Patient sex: F
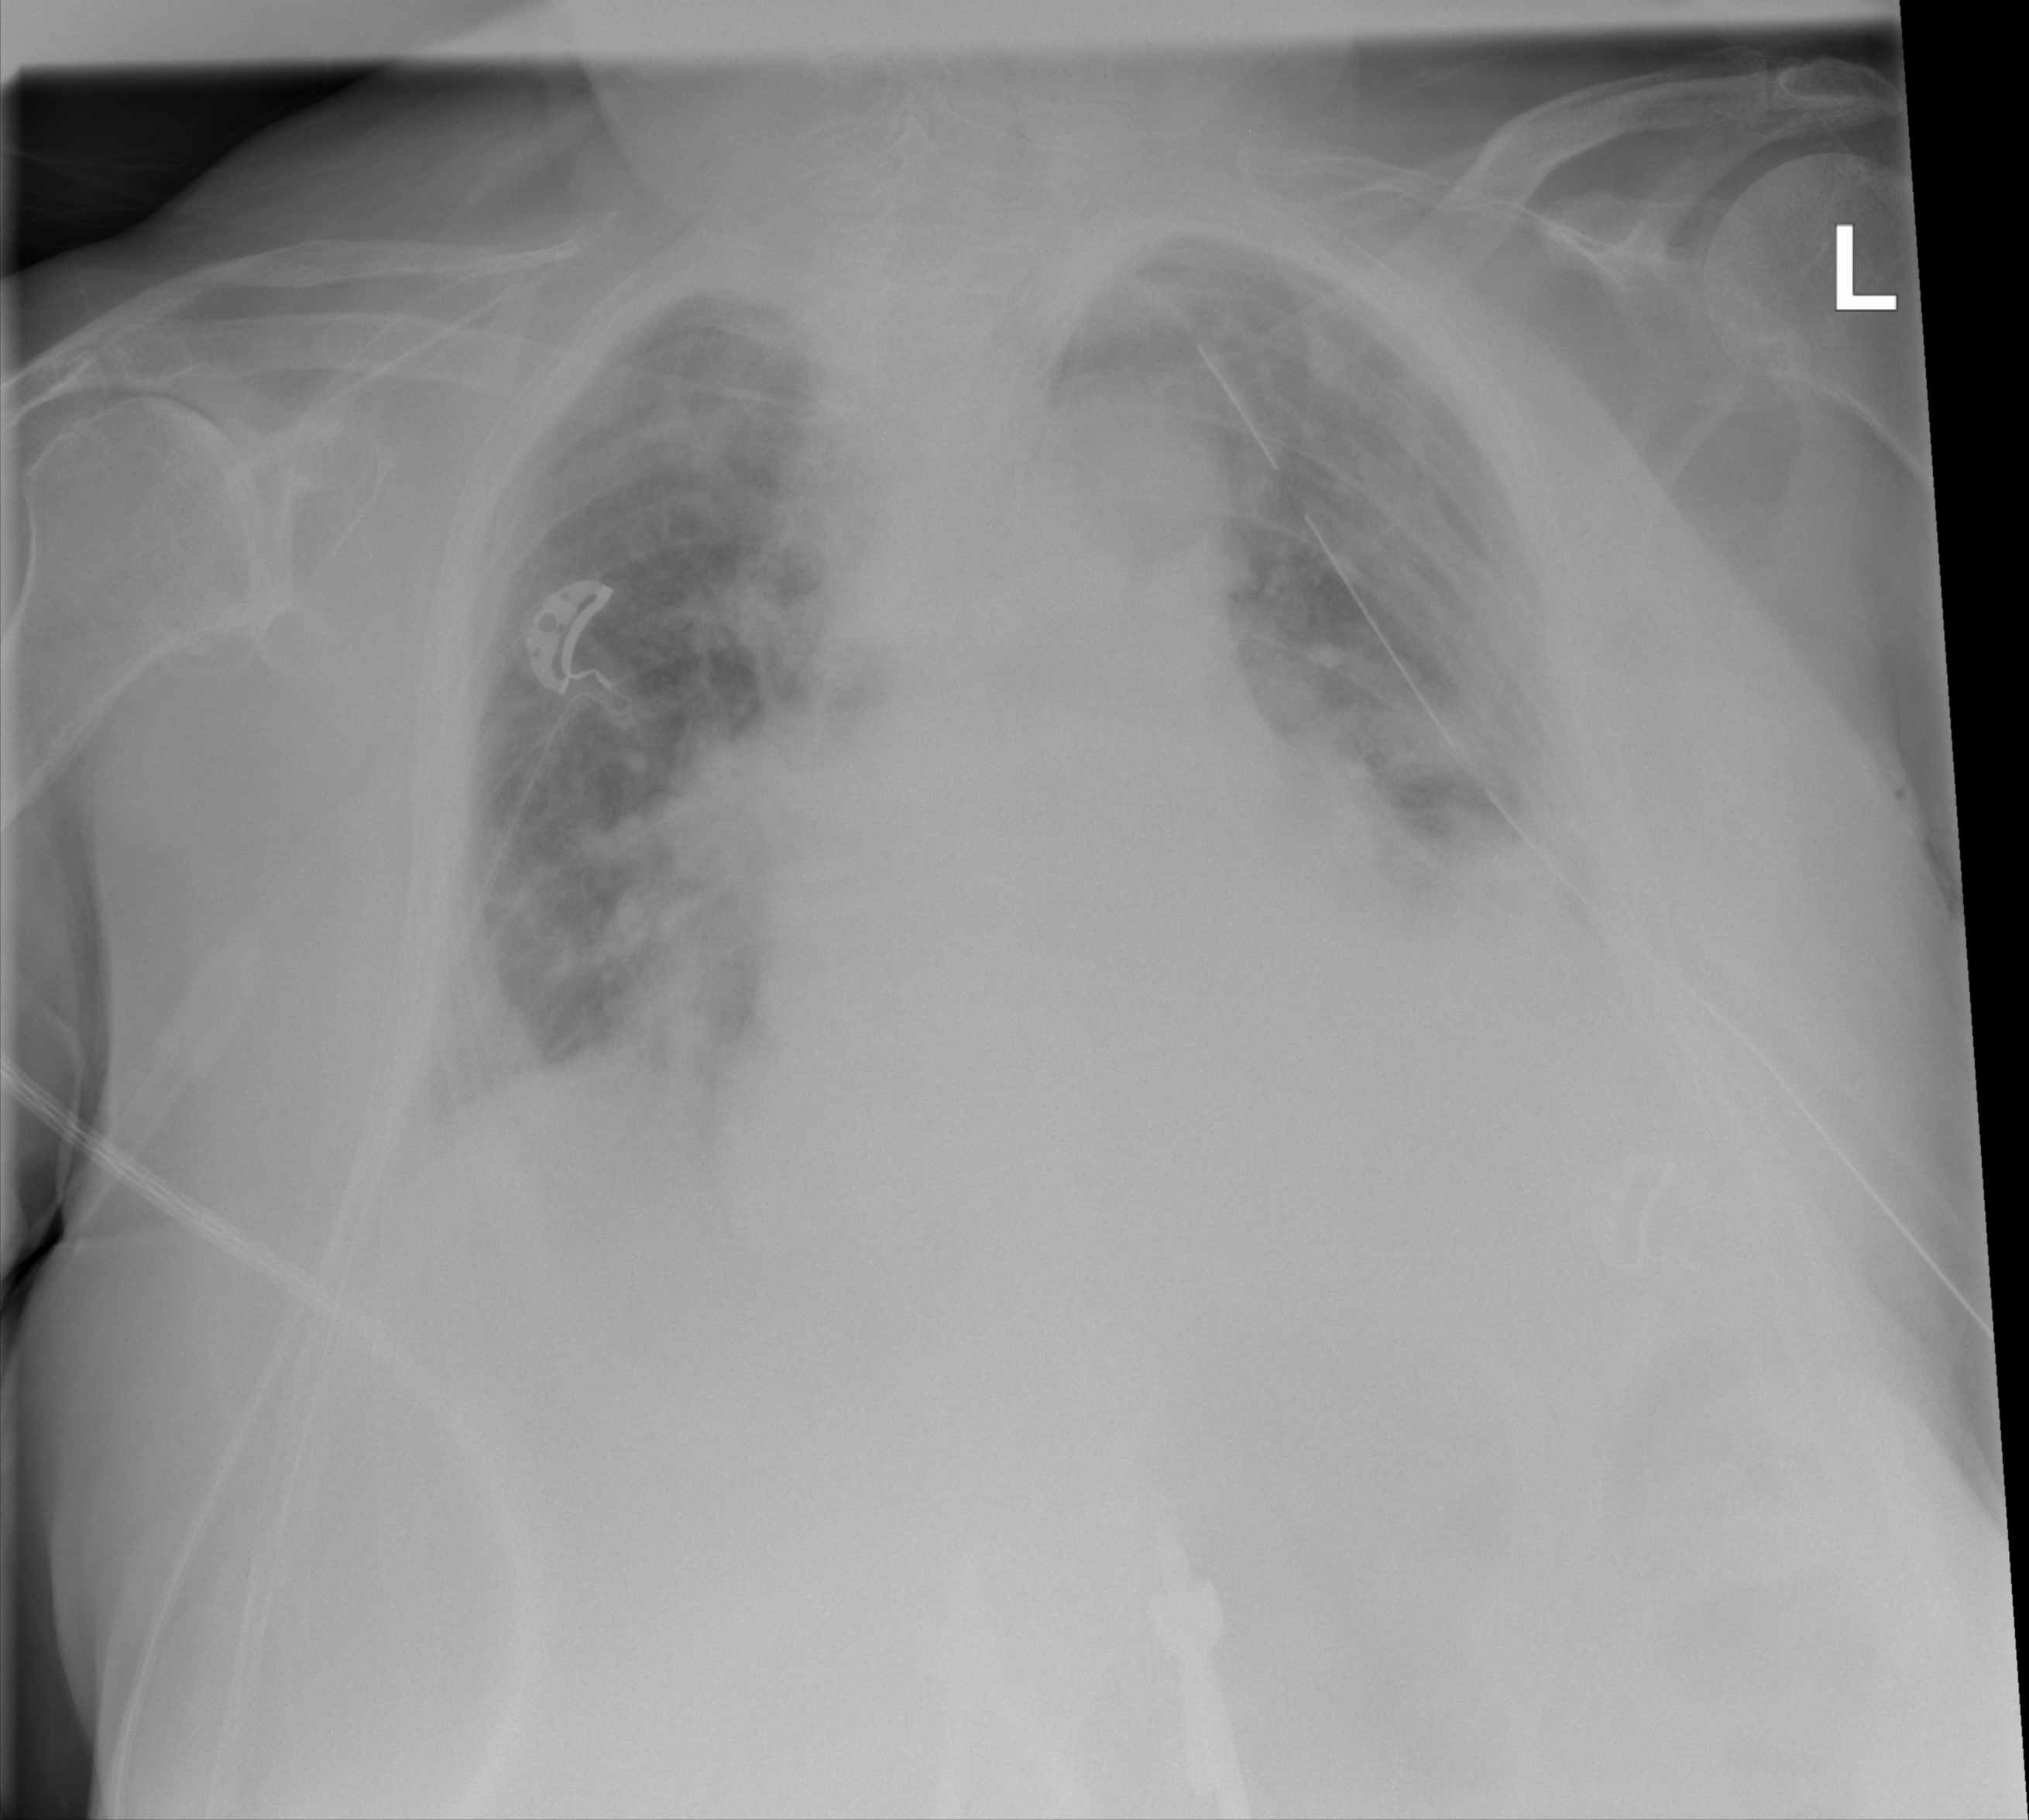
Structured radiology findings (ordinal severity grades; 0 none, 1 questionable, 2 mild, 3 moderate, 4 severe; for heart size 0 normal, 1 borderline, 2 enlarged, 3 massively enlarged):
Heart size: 3
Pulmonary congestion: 0
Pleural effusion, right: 2
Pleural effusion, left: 3
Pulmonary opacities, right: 0
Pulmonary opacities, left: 0
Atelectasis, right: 2
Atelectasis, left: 2